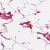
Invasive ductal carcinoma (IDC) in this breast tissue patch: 0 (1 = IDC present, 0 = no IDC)